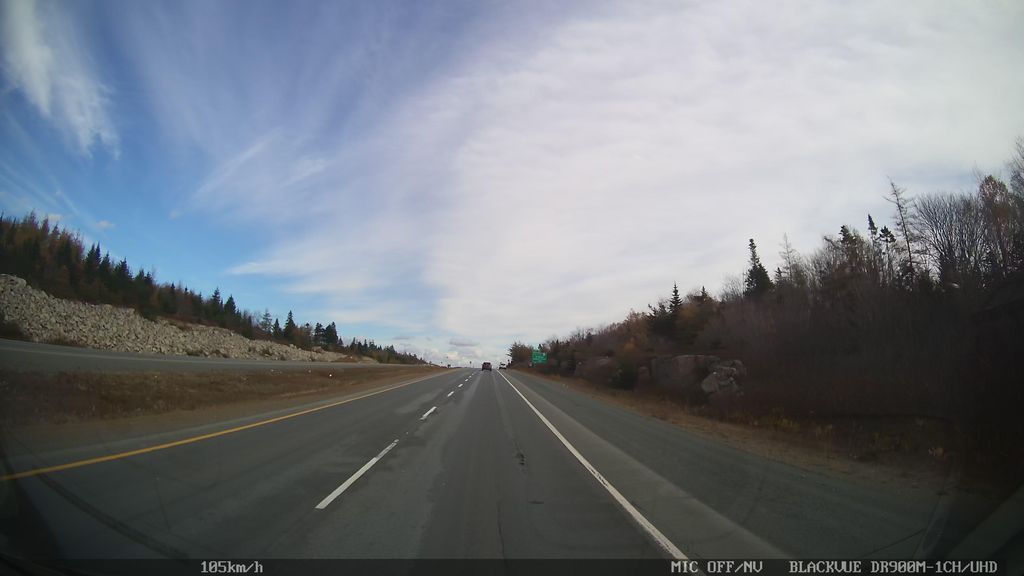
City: halifax